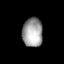
Tissue: lung
Cell type: Fibroblasts
Senescence score: 0.2107
Nuclear area (px): 575
Mean DAPI intensity: 160.226